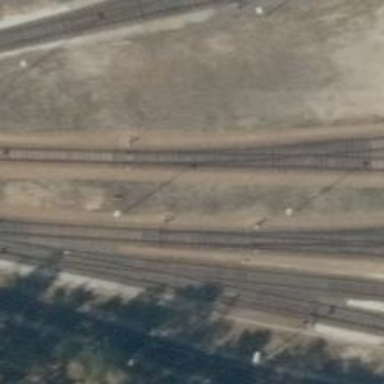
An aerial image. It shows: Railway switch.